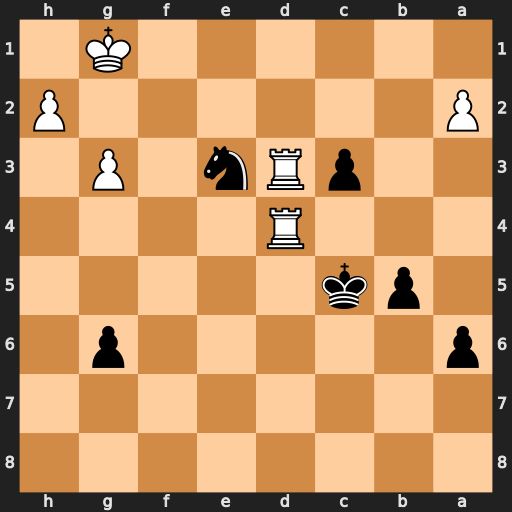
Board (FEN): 8/8/p5p1/1pk5/3R4/2pRn1P1/P6P/6K1
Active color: b
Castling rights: -
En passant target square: -
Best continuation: c2 Kf2 c1=Q